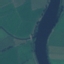
Land use / land cover: River